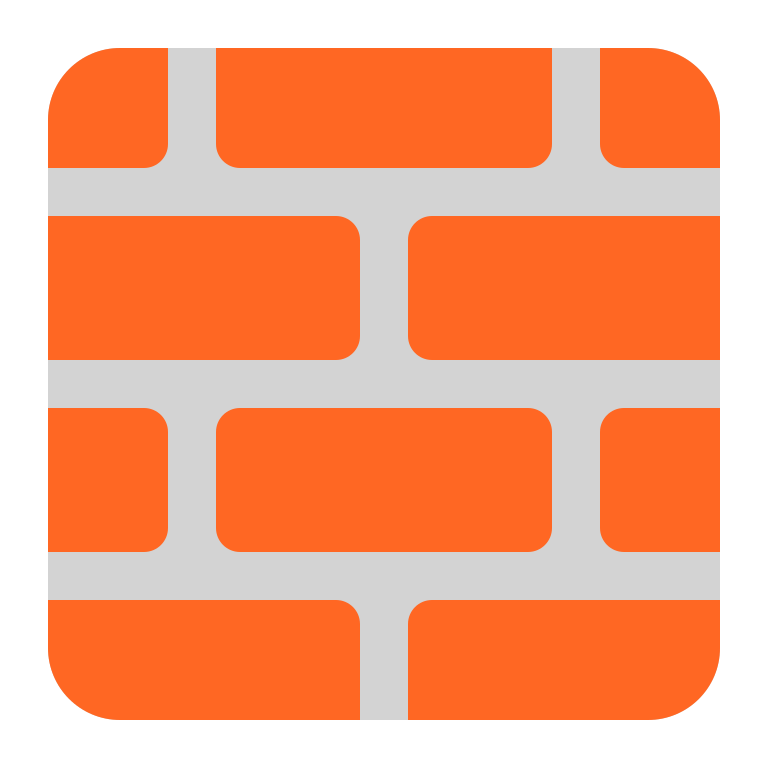
brick flat